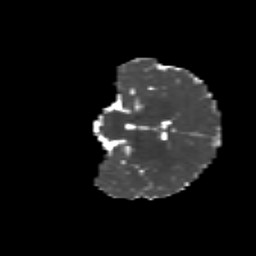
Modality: MD
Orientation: coronal
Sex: male
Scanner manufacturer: siemens
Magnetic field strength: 3 T
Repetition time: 5 s
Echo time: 0.071 s